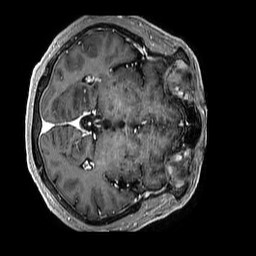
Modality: T1w
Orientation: axial
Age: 54
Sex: male
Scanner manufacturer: philips
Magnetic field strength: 3 T
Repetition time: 0.00674 s
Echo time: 0.00308 s